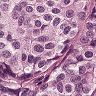
Metastatic tissue present: yes